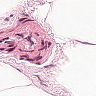
Metastatic tissue present: no